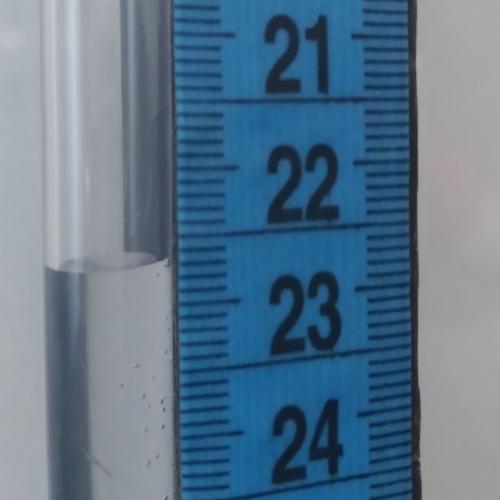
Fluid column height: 22.7 cm